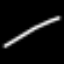
Label: line